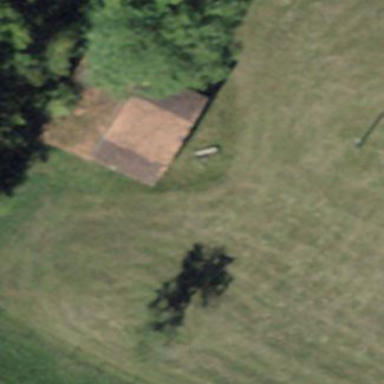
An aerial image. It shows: Barn.